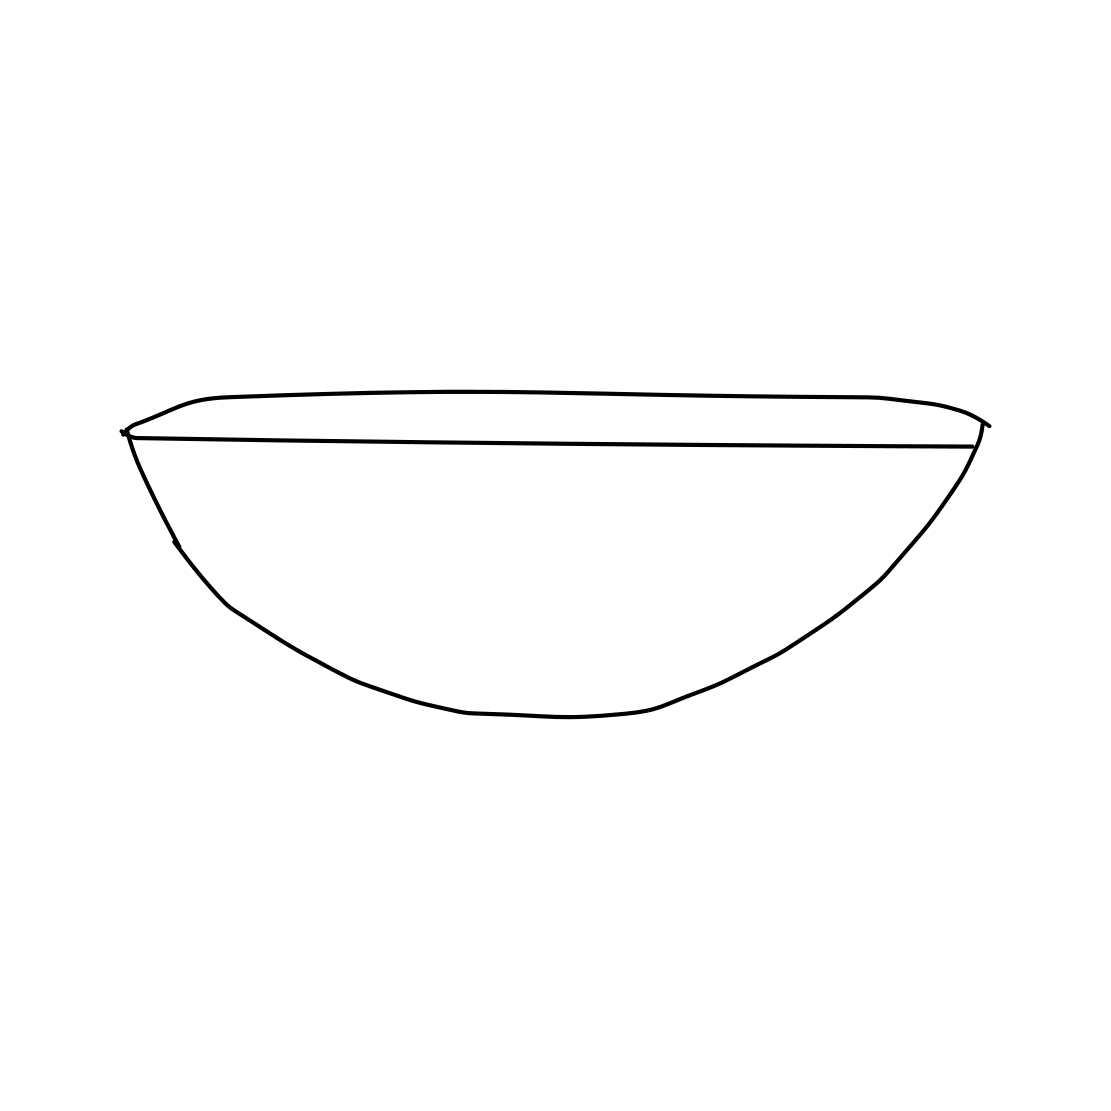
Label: bathtub